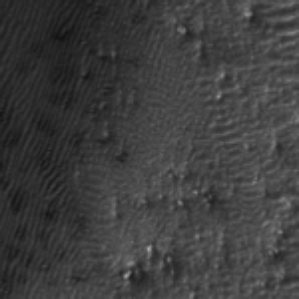
Label: frost